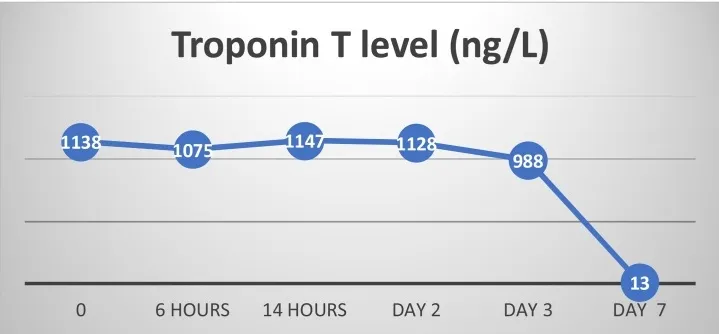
Troponin T level during hospitalization.
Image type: chart (chart)